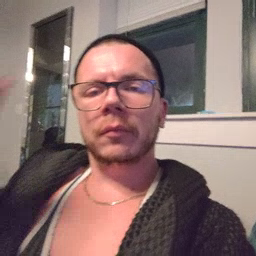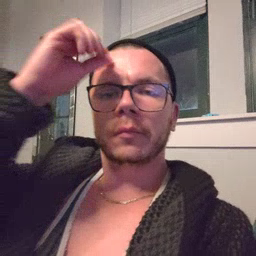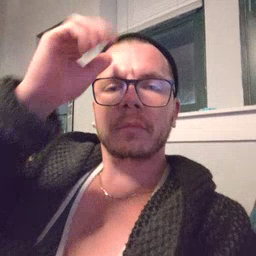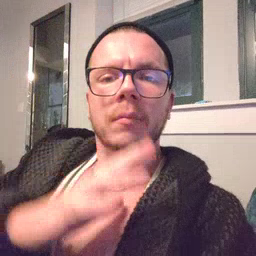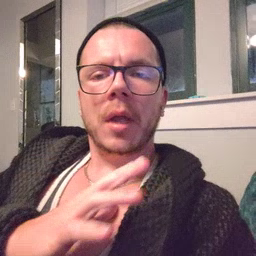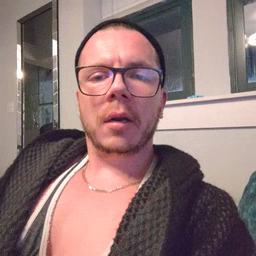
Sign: man